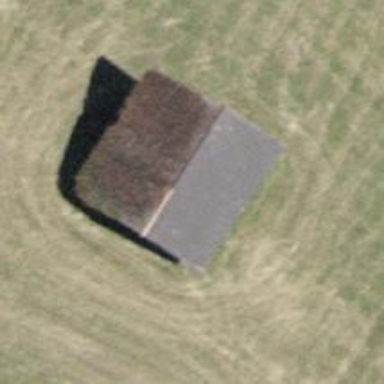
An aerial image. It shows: Barn.